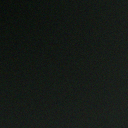
Screen state: off